Interaction volume radius: 5 \u00c5
Interaction volume height: 10 \u00c5
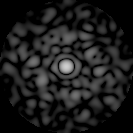
Disorder parameter: 0.8767